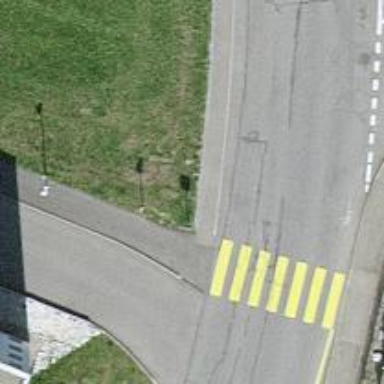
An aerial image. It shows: Cycle barrier.